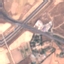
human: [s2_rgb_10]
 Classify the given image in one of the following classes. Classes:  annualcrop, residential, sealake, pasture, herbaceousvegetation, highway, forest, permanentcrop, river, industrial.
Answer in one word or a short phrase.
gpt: Highway